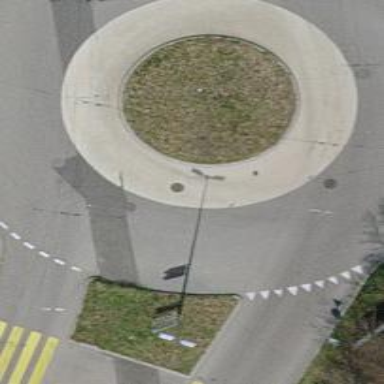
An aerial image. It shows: Tertiary road with asphalt surface leading to roundabout. The road has trolley wires installed.